Question: What is the number of red dots?
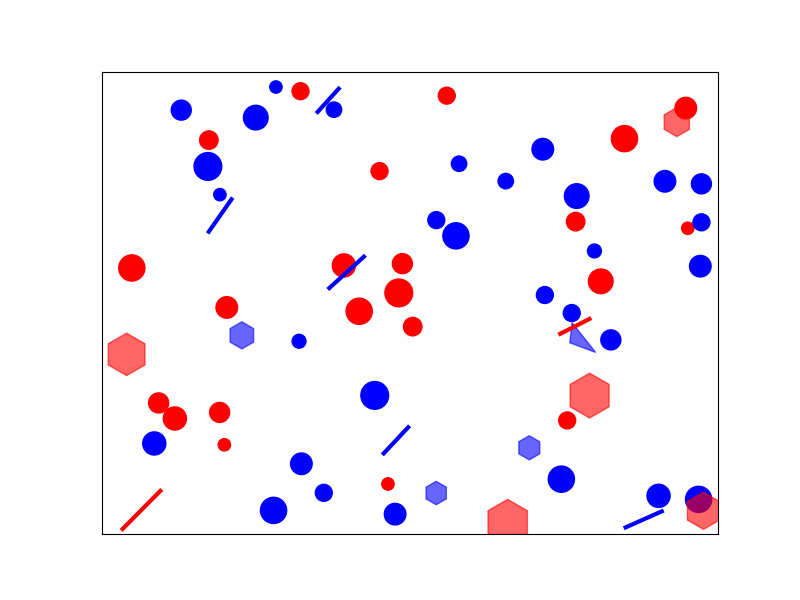
Answer: 22